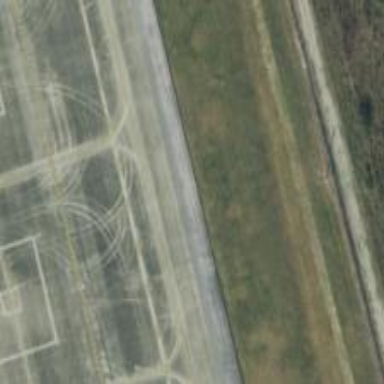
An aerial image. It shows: Image of taxiway at airport.